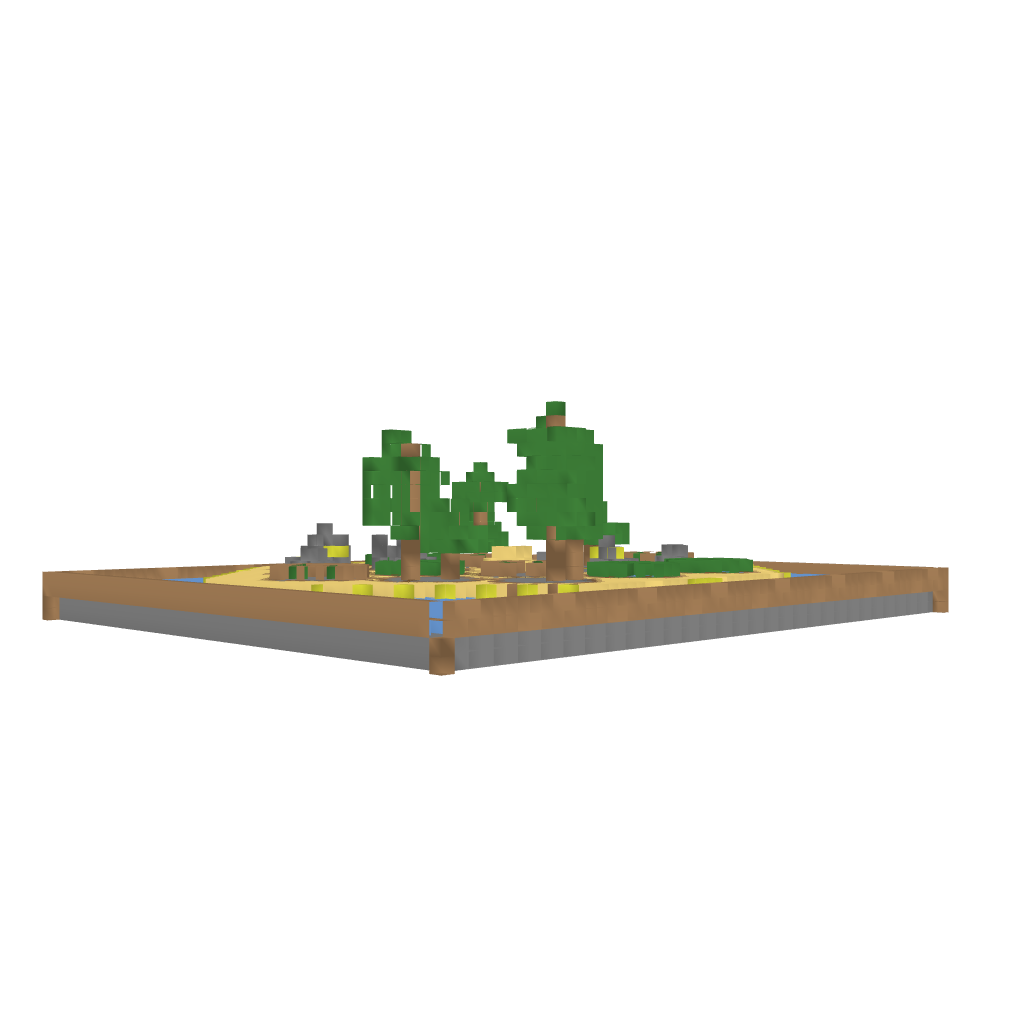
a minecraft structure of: Mini Catan Board Mine Craft Style bad low quality